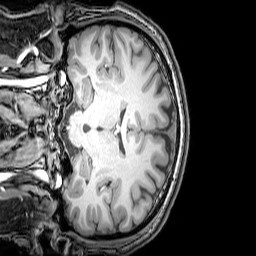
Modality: T1w
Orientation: coronal
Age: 23
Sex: male
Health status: healthy
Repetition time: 0.081 s
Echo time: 0.037 s